Question: It seems that 'std::piecewise_constant_distribution' computes the densities wrongly , at least with GCC and its standard library.
According to <URL>:
The densities should be computed as:

Checking this manually reveals the bug!
This can be seen here: <URL>
The source code related to this is found in '/usr/include/c++/4.8/bits/random.tcc' (on linux) and the extract of the initialization function '_M_initialize' called by the constructor shows that there is something incorrect here:
'''
const double __sum = std::accumulate(_M_den.begin(),
_M_den.end(), 0.0);
__detail::__normalize(_M_den.begin(), _M_den.end(), _M_den.begin(),
__sum); <----- WRONG
// THIS is not the cummulative distribution (since the above normalization does not give the probability of the intervalls!)
_M_cp.reserve(_M_den.size());
std::partial_sum(_M_den.begin(), _M_den.end(),
std::back_inserter(_M_cp));
// Make sure the last cumulative probability is one.
_M_cp[_M_cp.size() - 1] = 1.0;
// Dividing here by the interval length is WRONG!!!
for (size_t __k = 0; __k < _M_den.size(); ++__k)
_M_den[__k] /= _M_int[__k + 1] - _M_int[__k];
'''
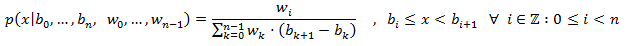
Answer: Here's the applicable part of the specification, straight from N4296:

As can be seen clearly, the summation applies only to the weights.
It's easy to see that there's something wrong with your testing code. Reducing the number of intervals to two, the first of length 1 and the second of length 2:
'''
std::array<PREC,3> intervals {0, 1, 3};
'''
and giving each interval weight equal to its length:
'''
std::array<PREC,2> weights {1, 2};
'''
One would expect the density to be constant. But <URL>:
'''
Probability : 0.200000000000000011102230246252
Probability : 0.400000000000000022204460492503
'''